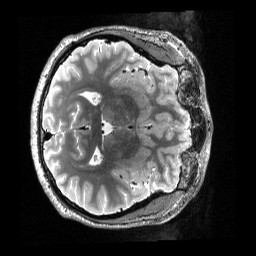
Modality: T2w
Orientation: axial
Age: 25
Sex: male
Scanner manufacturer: siemens
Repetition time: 3.2 s